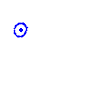
Particle: proton